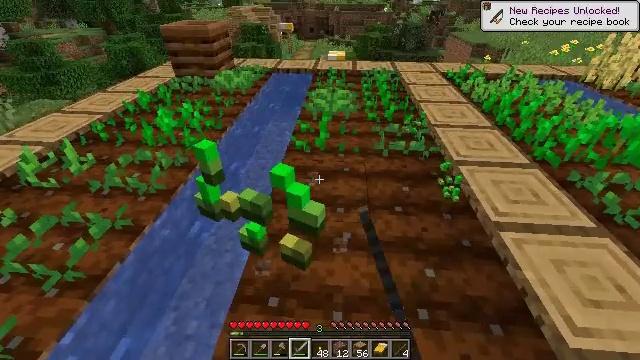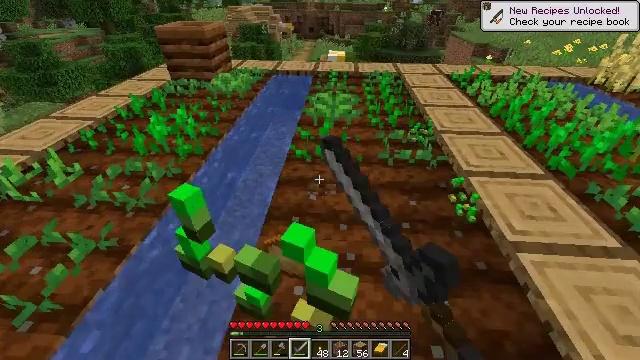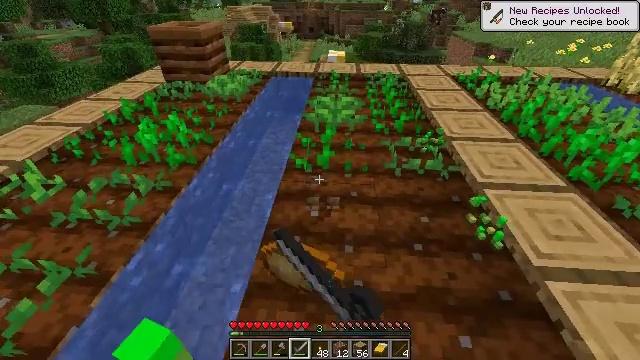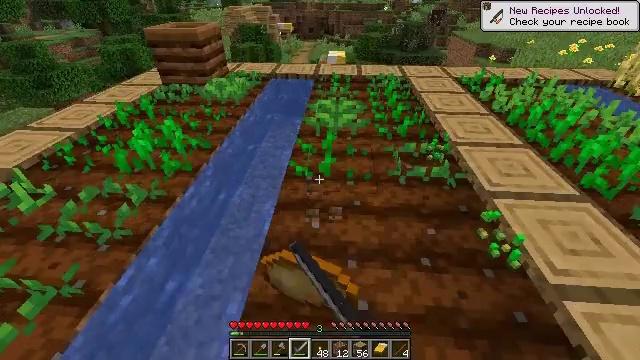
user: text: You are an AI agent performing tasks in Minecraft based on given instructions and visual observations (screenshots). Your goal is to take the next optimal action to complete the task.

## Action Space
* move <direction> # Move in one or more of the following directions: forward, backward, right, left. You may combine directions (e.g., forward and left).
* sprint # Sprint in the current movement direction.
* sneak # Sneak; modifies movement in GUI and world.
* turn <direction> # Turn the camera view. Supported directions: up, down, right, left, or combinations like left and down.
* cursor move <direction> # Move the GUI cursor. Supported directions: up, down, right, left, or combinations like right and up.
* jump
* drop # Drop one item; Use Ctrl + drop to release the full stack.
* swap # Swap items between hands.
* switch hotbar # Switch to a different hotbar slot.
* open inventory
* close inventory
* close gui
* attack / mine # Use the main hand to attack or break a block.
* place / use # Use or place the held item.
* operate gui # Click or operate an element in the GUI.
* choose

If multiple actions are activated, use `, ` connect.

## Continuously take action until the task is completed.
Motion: motion action
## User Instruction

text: Dig up carrots from the soil.
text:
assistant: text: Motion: move forward, attack / mine
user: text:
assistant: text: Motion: move forward, attack / mine
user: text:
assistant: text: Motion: move forward, attack / mine
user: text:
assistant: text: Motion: attack / mine